一年级 · 组合数学
老师分别发给三个小朋友 $1,2,3$ 个苹果, 桌子上还摆着三个盘子, 盘子里分别放着 $1,2,3$ 个苹果. 要使每个人得到一样多的苹果，那么这三个小朋友应该各端走哪一盘苹果

(1)

(2)

(3)

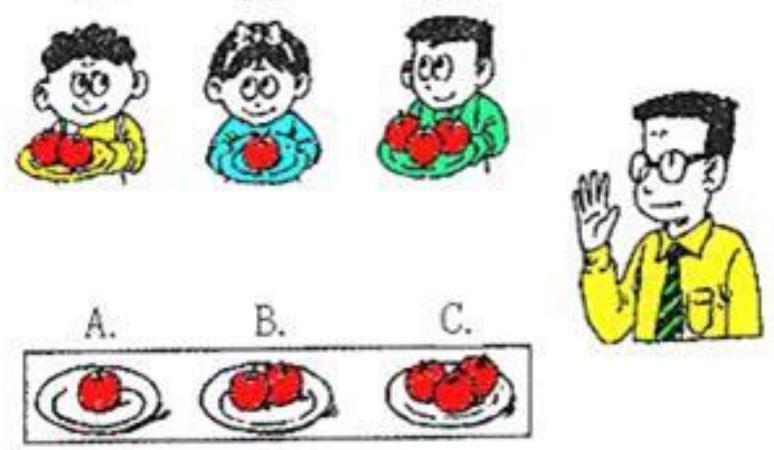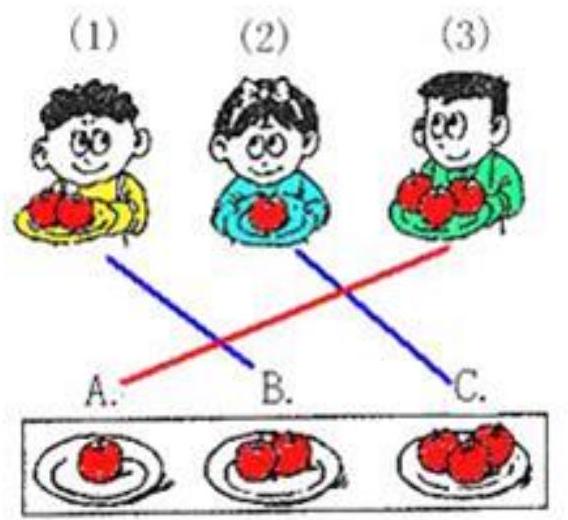
答案: 图:

王老师分别发给三个小朋友 $1,2 ， 3$ 个苹果, 桌子上还摆着三个盘子, 盘子里分别放着

$1,2,3$ 个苹果. 一共是 12 个苹果, 分给三个小朋友,每人同样多, 每人应该分到 4 个苹果.

这样想: 每个小朋友手里的苹果再加上几得 4 ,这个小朋友就端走那一盘苹果.